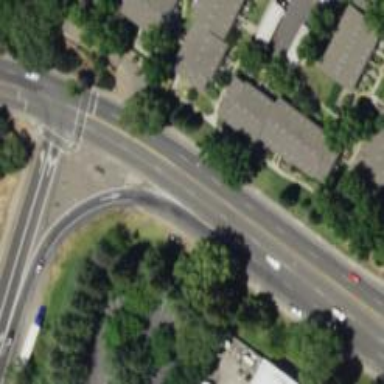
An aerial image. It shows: Footway located on traffic island.